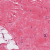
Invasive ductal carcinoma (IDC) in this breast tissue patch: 0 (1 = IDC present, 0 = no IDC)